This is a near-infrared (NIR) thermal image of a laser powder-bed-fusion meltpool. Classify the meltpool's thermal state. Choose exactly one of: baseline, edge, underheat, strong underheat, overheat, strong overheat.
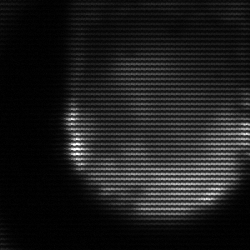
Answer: edge